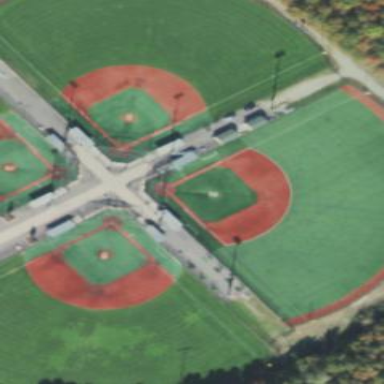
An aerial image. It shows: Baseball pitch for leisure and sports activities.